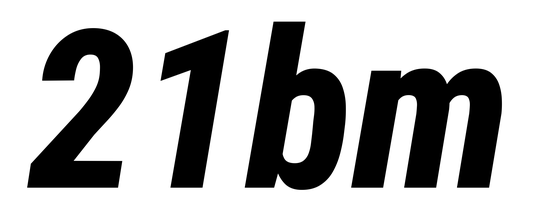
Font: Roboto-Italic_Condensed_ExtraBold_Italic